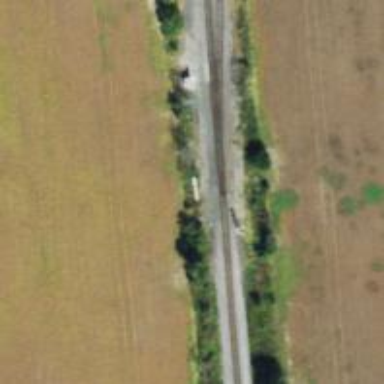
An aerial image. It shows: Junction on the railway.